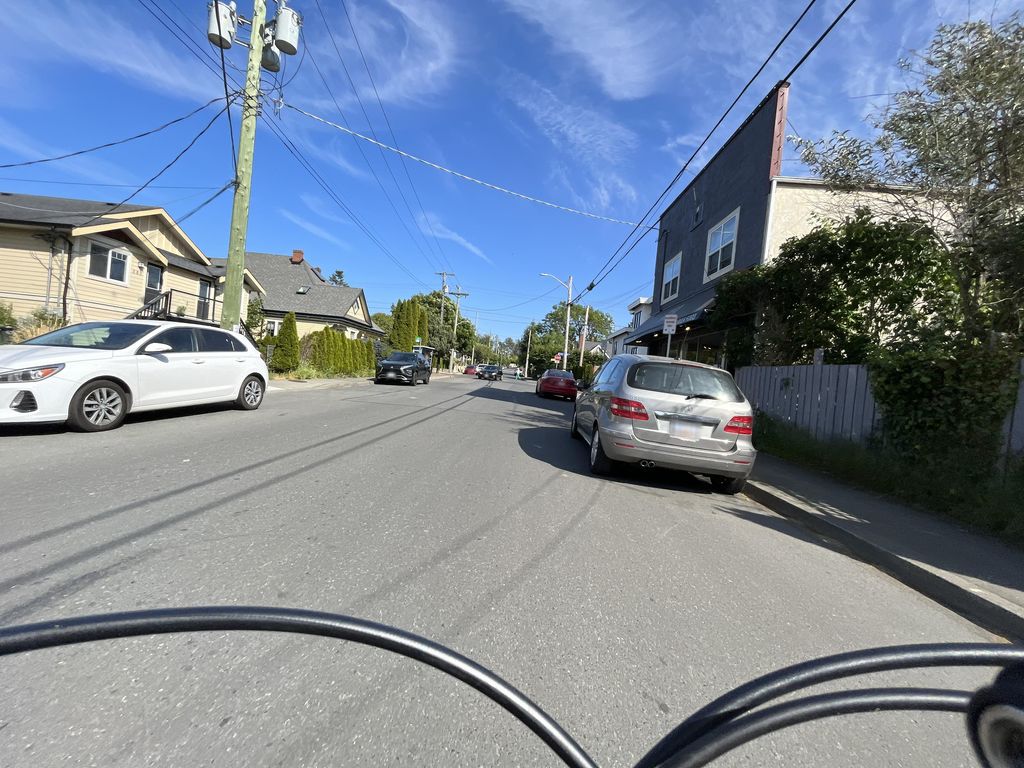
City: victoria